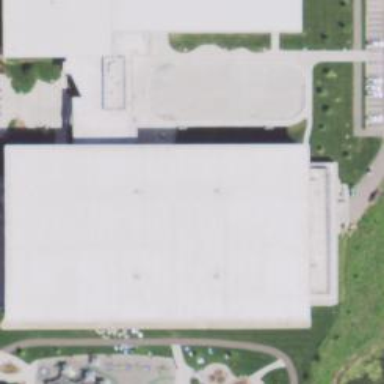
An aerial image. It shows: Sports centre building.